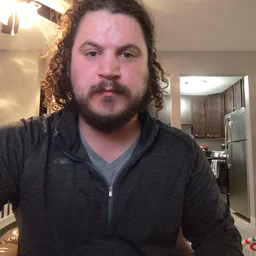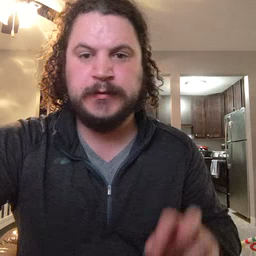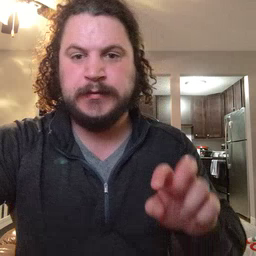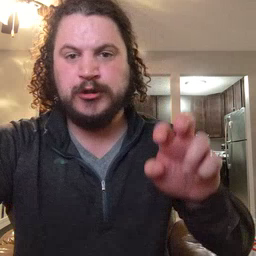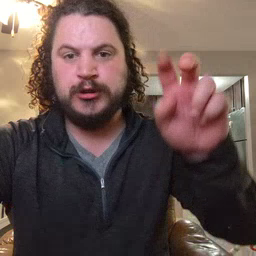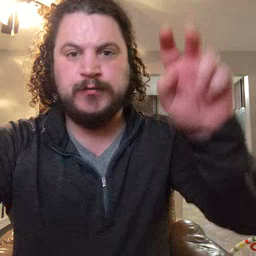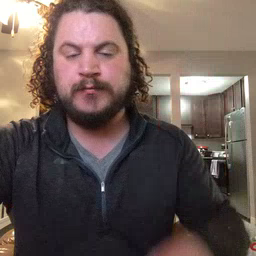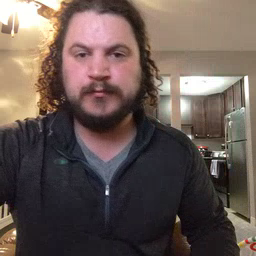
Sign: stairs